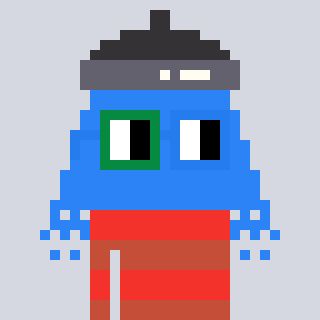
a pixel art character with square green and blue glasses, a shower-shaped head and a rust-colored body on a cool background